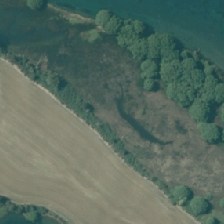
Land cover: herbaceous_freshwater_vege